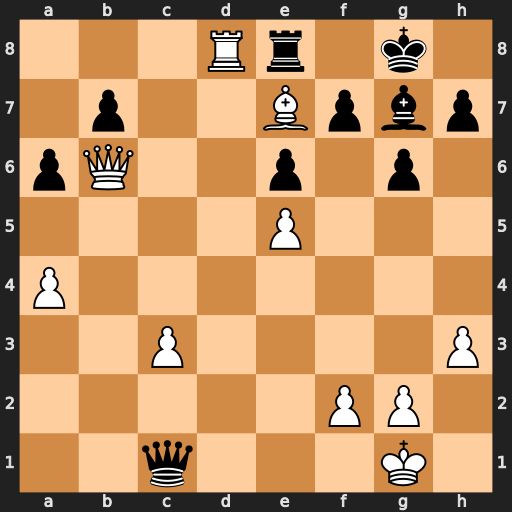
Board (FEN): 3Rr1k1/1p2Bpbp/pQ2p1p1/4P3/P7/2P4P/5PP1/2q3K1
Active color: w
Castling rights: -
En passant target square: -
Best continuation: Kh2 Qf4+ g3